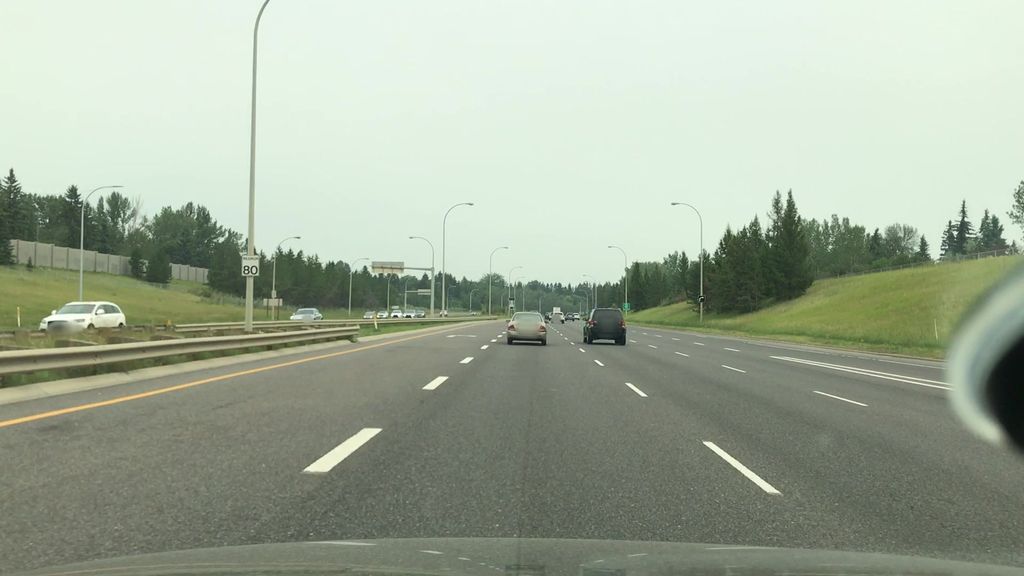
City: edmonton